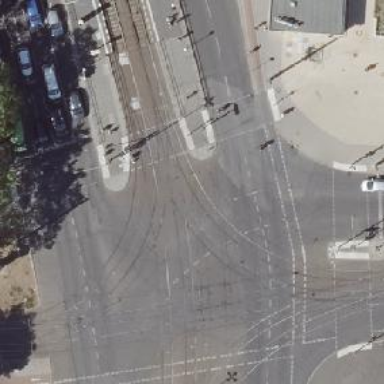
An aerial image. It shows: Railway crossing.